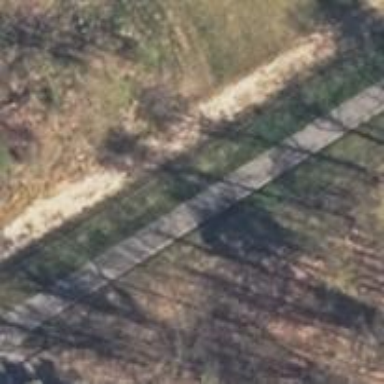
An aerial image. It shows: Asphalt cycleway.